Question: I am extending my class to ListFragment. Below I posted the relative.
My issue is, I didn't get any error in runtime, but in Output it still loading the page.

'''
public class Administration extends ListFragment {
int[] img = { R.drawable.project, R.drawable.user, R.drawable.group,
R.drawable.roles, R.drawable.news, R.drawable.document };
private String item[] = { "Project", "Users", "Group",
"Roles and Permission", "News", "Documents" };
@Override
public View onCreateView(LayoutInflater inflater, ViewGroup container,
Bundle savedInstanceState) {
return super.onCreateView(inflater, container, savedInstanceState);
}
public void onViewCreated(View view, Bundle savedInstanceState) {
super.onViewCreated(view, savedInstanceState);
getListView().setDividerHeight(2);
getListView().setAdapter(new BindDataAdapter(getActivity(), img, item));
}
@SuppressWarnings("deprecation")
@Override
public void onListItemClick(ListView l, View v, int position, long id) {
super.onListItemClick(l, v, position, id);
for (int a = 0; a < l.getChildCount(); a++) {
l.getChildAt(a).setBackgroundColor(Color.TRANSPARENT);
}
}
}
'''
I didn't use any layout in listFragment.I use the layout in BindDataAdapter.java
'''
public class BindDataAdapter extends BaseAdapter {
Activity mLocal;
int[] imgArray;
String titleA[];
LayoutInflater mLayoutInflater;
public BindDataAdapter(Activity administration, int[] imageArray, String[] title) {
mLocal = administration;
imgArray = imageArray;
titleA = title;
mLayoutInflater = (LayoutInflater) administration
.getSystemService(Context.LAYOUT_INFLATER_SERVICE);
}
public int getCount() {
return imgArray.length;
}
public Object getItem(int position) {
return null;
}
public long getItemId(int position) {
return 0;
}
private class Holder {
ImageView image;
TextView textView;
}
public View getView(int position, View convertView, ViewGroup parent) {
Holder holder = null;
if (convertView == null) {
convertView = mLayoutInflater.inflate(R.layout.activity_list, null);
holder = new Holder();
holder.image = (ImageView) convertView.findViewById(R.id.iamge);
holder.textView = (TextView) convertView.findViewById(R.id.text1);
convertView.setTag(holder);
} else {
holder = (Holder) convertView.getTag();
}
holder.image.setBackgroundResource(imgArray[position]);
holder.textView.setText(titleA[position]);
return convertView;
}
}
'''
'''
<LinearLayout xmlns:android="http://schemas.android.com/apk/res/android"
xmlns:tools="http://schemas.android.com/tools"
android:layout_width="fill_parent"
android:layout_height="wrap_content"
android:background="@drawable/whitelist"
android:orientation="horizontal"
>
<ImageView
android:id="@+id/iamge"
android:layout_width="60dp"
android:layout_height="60dp"
android:layout_margin="4dp"
android:contentDescription="@string/app_name" >
</ImageView>
<TextView
android:id="@+id/text1"
android:layout_width="wrap_content"
android:layout_height="wrap_content"
android:layout_gravity="center_vertical"
android:layout_marginLeft="20dp"
android:padding="@dimen/padding_medium"
android:paddingLeft="10dp"
android:text="@string/hello_world"
android:textColor="@android:color/black"
android:textStyle="bold"
/>
</LinearLayout>
'''
I didn't know why it has been loading continuously. Any help is mostly appreciated.Thank you.
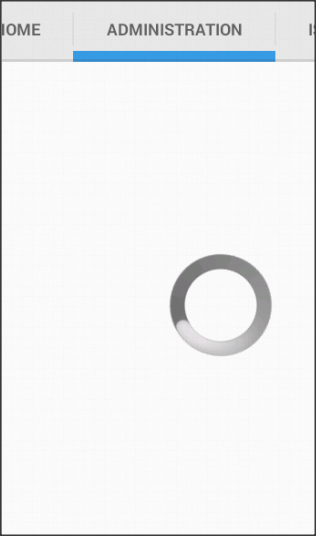
Answer: Probably showing progress-bar is default in-built progress for ListFragment. So use <URL> to dismiss built-in indeterminant progress-bar after setting adapter for ListView as:
'''
public void onViewCreated(View view, Bundle savedInstanceState) {
super.onViewCreated(view, savedInstanceState);
.....
setListShown(true);
}
'''